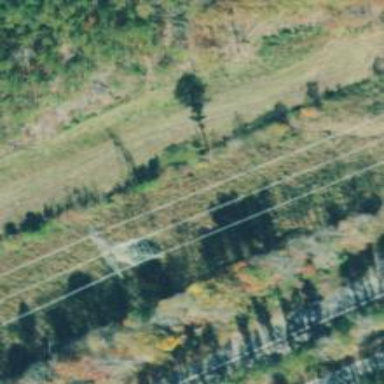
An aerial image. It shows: Lattice structure tower used for power transmission.